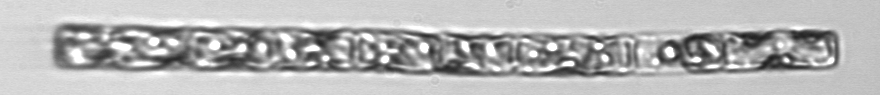
Label: Guinardia_delicatula_TAG_internal_parasite